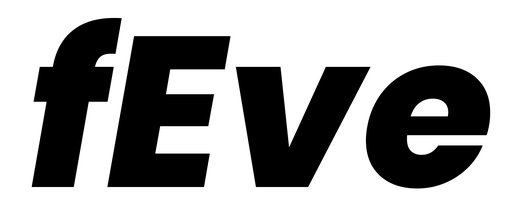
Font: Poppins-ExtraBoldItalic